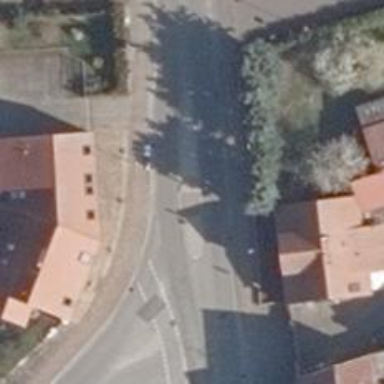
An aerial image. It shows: Uncontrolled crossing with traffic calming island.